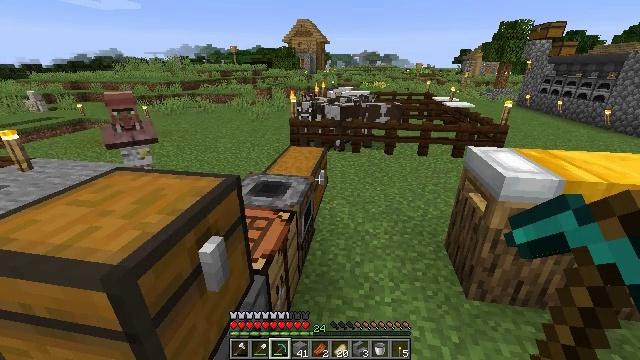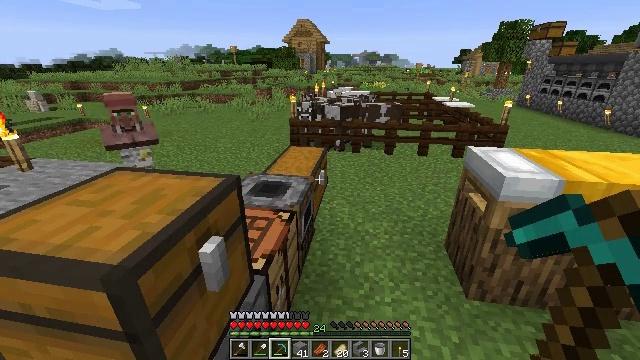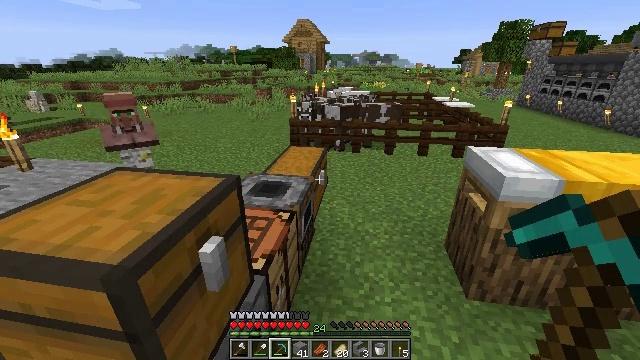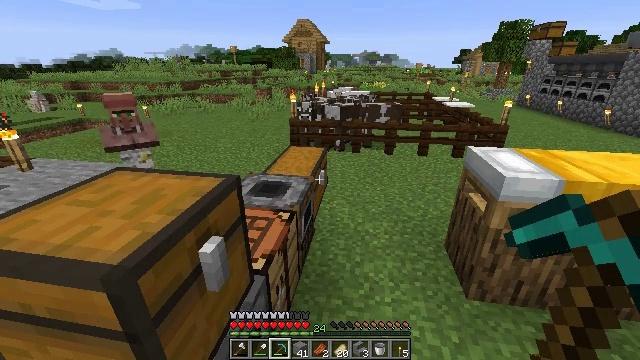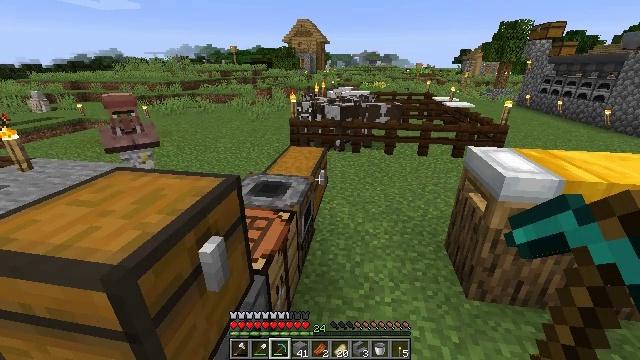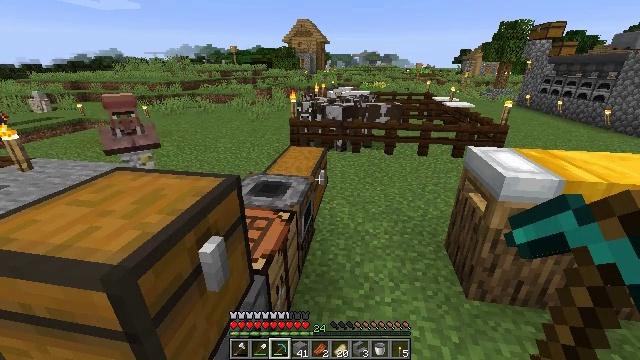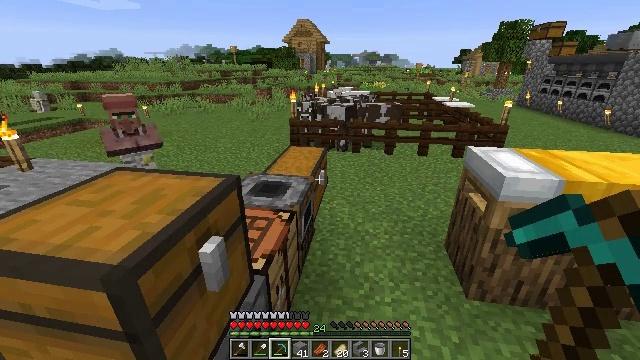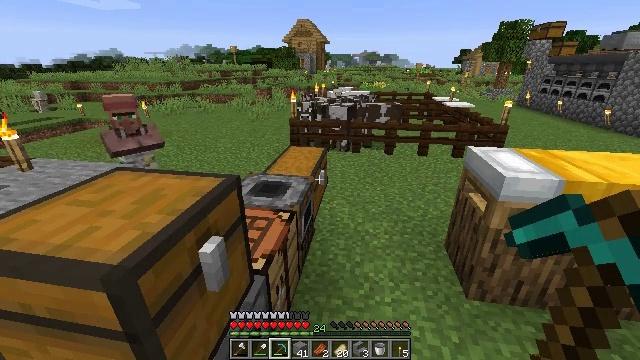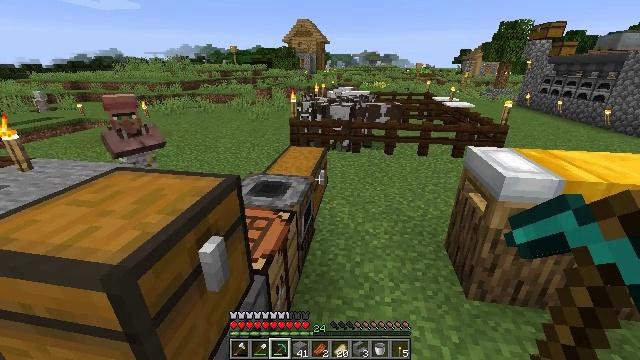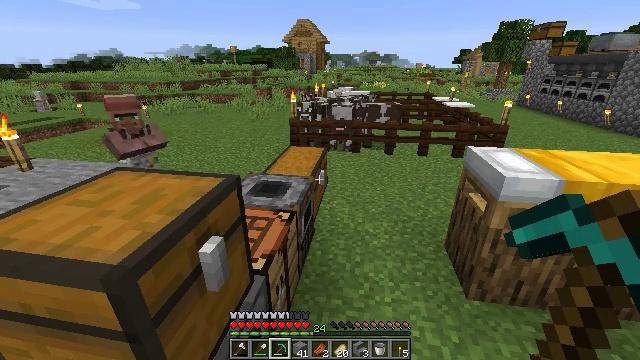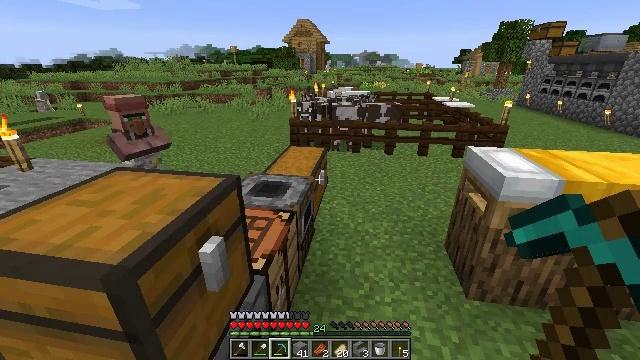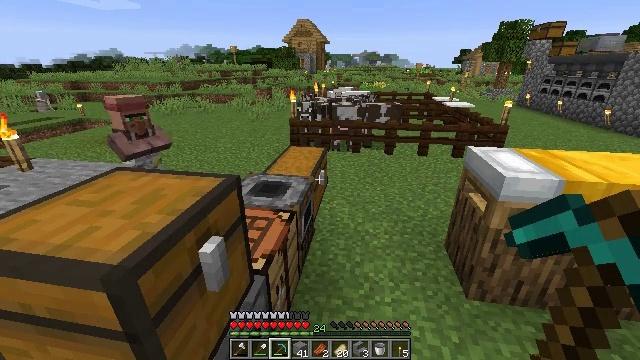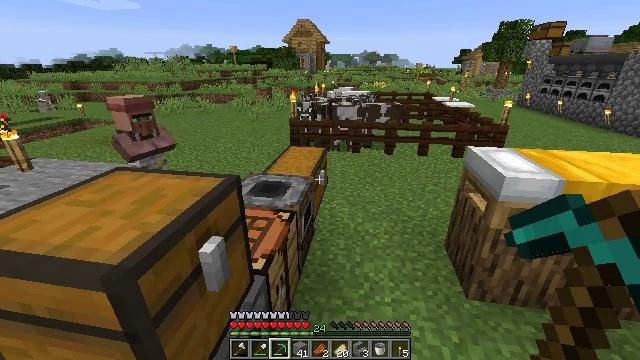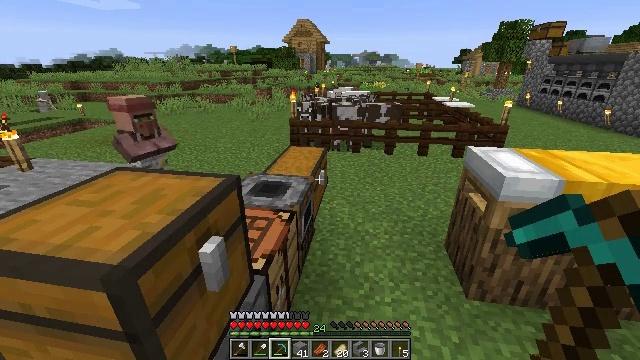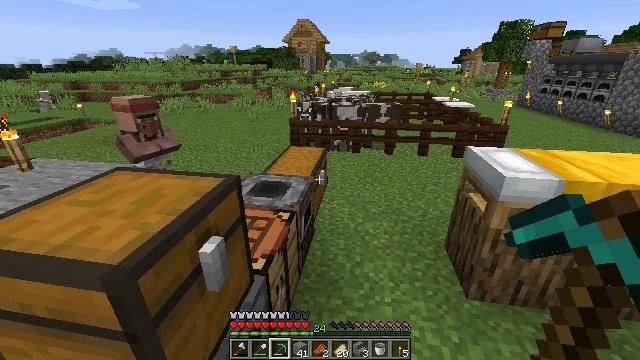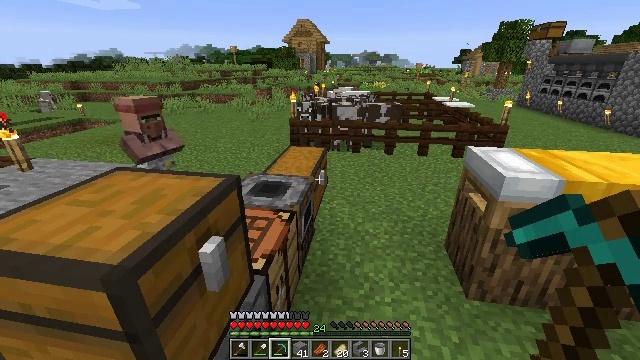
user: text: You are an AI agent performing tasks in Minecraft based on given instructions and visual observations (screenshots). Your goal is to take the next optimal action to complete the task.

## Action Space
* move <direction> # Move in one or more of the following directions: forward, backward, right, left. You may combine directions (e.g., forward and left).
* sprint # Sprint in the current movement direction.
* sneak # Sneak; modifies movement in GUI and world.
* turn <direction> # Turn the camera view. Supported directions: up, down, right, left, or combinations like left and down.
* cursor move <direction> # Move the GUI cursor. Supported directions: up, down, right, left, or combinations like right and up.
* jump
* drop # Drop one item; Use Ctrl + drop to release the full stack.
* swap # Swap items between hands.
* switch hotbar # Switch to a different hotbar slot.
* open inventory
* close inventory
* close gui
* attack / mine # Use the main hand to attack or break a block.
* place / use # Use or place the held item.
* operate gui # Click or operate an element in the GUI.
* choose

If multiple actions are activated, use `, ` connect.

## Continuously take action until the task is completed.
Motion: motion action
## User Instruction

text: Extinguish the fire.
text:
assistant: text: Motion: no_op
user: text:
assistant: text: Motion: no_op
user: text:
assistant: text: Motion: no_op
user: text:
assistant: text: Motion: no_op
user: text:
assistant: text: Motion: no_op
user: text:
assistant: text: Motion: no_op
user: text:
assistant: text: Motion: no_op
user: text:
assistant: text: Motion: no_op
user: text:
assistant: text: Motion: no_op
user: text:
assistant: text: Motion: no_op
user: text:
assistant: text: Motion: no_op
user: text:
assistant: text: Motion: no_op
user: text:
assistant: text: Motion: no_op
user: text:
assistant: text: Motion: no_op
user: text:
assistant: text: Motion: no_op
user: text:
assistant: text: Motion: no_op
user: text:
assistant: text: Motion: no_op
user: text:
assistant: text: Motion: no_op
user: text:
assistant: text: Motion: no_op
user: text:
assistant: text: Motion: no_op
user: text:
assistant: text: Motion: no_op
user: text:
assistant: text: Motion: no_op
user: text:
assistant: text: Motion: no_op
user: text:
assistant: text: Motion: no_op
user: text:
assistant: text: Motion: no_op
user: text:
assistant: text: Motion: no_op
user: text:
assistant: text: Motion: no_op
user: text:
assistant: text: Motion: no_op
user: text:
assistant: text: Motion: no_op
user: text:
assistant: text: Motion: no_op